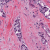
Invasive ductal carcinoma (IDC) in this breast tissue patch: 1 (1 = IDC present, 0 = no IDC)